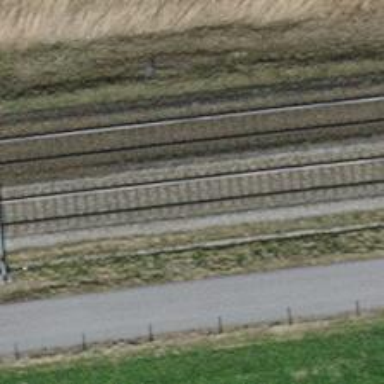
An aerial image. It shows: Railway signal.